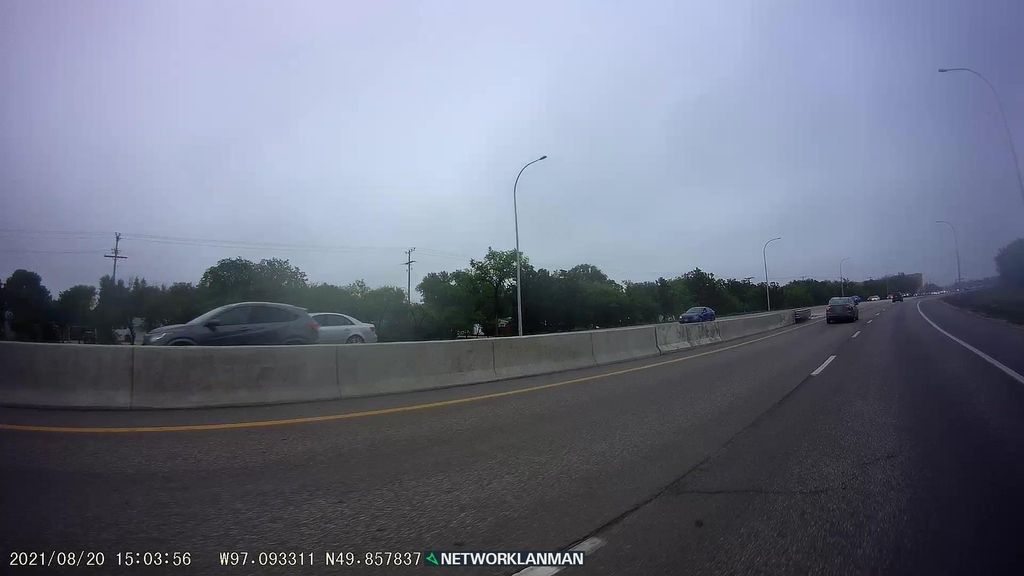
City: winnipeg